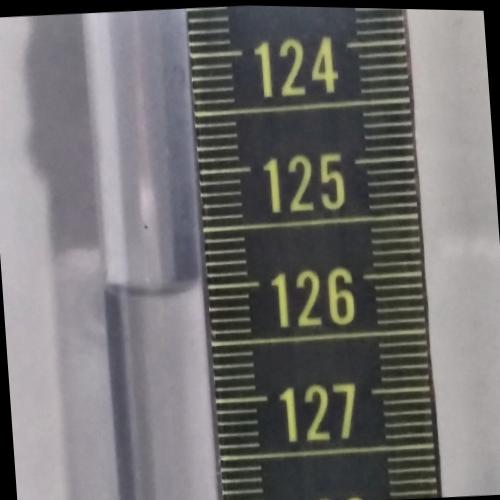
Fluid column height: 126.0 cm